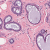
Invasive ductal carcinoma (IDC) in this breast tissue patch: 0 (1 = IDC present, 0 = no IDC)